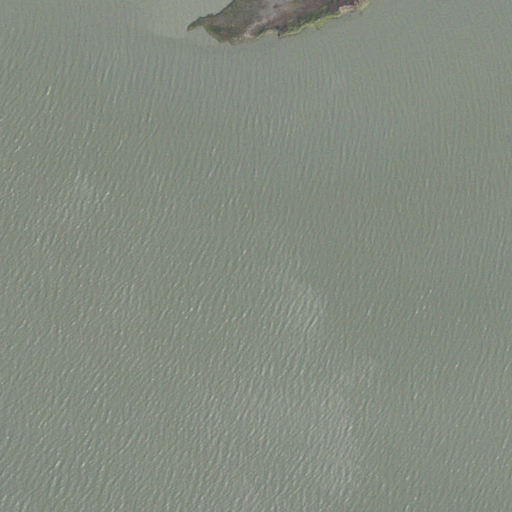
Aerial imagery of island in Virginia named Carmines Islands containing open water and herbaceous wetlands